Question: I am building an Android application, in which i've a spinner item. The spinner entry is a category, and there are sub category in each category.
I want to implement a UI, such that, when i click a spinner entry, i must get another spinner, showing the sub-categories for that category. (Something like how
Windows Program menu works).
Here's and image of what it must look like -

Consider the drop down as a spinner.
I figured out these many ways -
1. Implementing Spinner of Spinners.
2. Populating new spinner on every item-selected.
I am confused, as which method is efficient and easy to maintain.
Please help me get a solution. Thanks in advance.
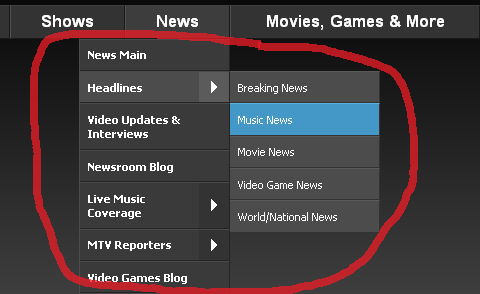
Answer: You could look at this answer and extend that to multiple ListPopupWindows in some way.
<URL>